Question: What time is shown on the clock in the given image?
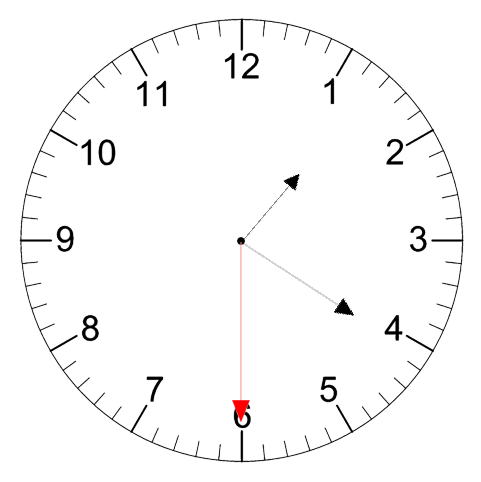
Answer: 01:20:30